Field crop: maize
Growth stage: 2
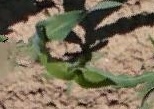
Species: maize